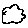
Label: cloud